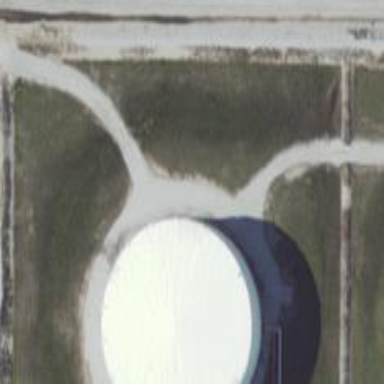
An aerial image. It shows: Storage tank that is man-made.